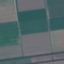
Land use / land cover: AnnualCrop